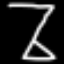
Label: hourglass